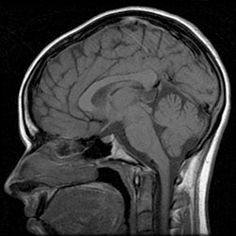
Label: notumor